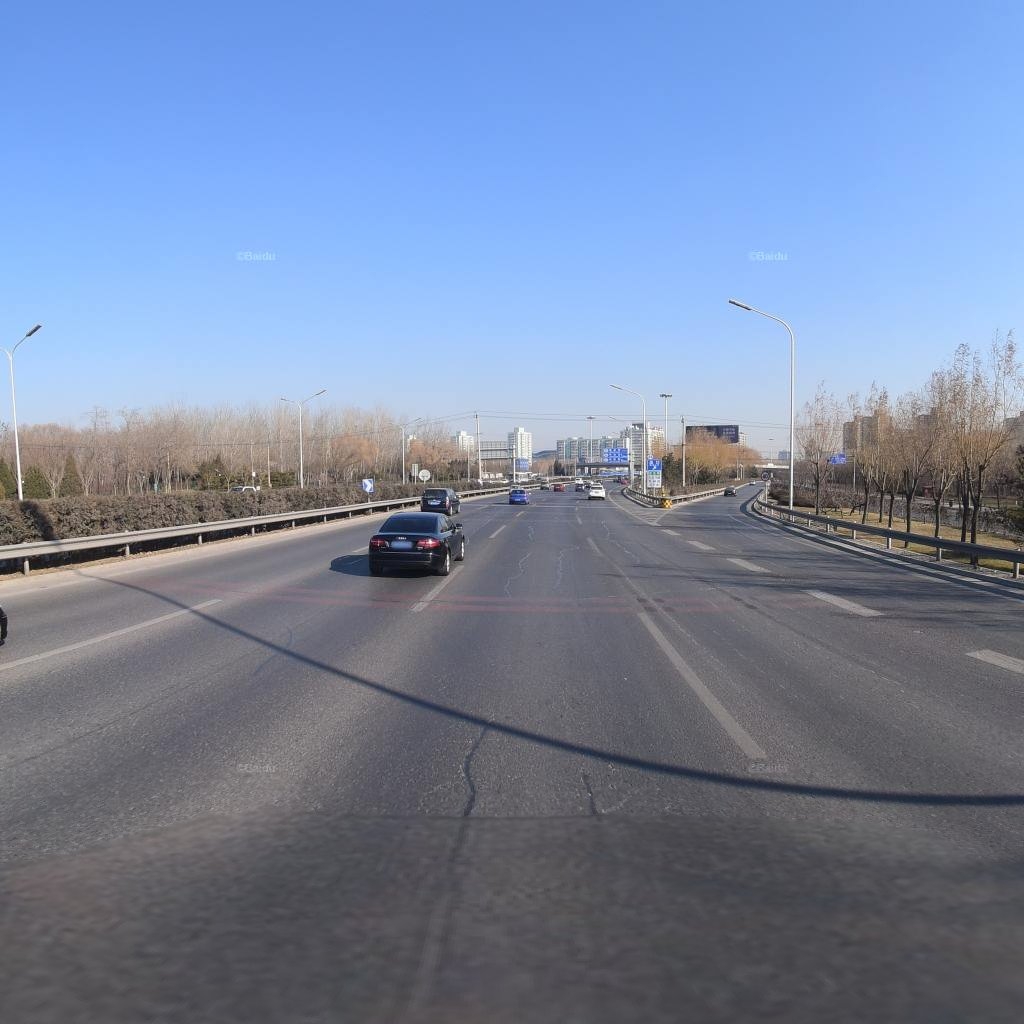
Region: Haidian
Road damage annotations: longitudinal patch, longitudinal patch, longitudinal patch, longitudinal patch, longitudinal patch, longitudinal patch, longitudinal patch